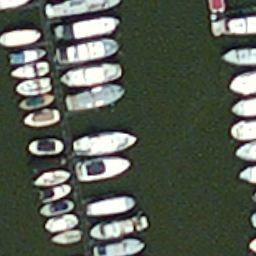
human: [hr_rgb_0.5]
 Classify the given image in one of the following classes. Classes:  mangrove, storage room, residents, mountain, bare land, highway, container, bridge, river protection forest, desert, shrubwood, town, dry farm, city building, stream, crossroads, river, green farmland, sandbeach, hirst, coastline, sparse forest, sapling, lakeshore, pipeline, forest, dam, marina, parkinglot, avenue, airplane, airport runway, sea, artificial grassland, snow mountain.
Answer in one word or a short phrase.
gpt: marina